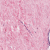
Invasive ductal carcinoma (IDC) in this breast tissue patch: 0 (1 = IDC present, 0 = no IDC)